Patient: sex M, age 66
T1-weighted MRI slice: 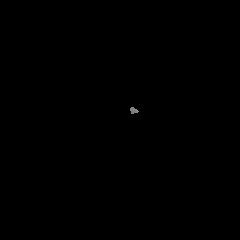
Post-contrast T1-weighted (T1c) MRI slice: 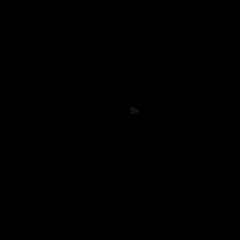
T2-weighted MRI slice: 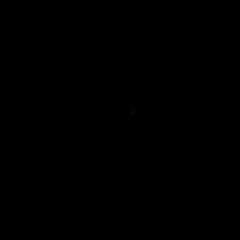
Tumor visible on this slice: no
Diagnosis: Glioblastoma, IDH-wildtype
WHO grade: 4